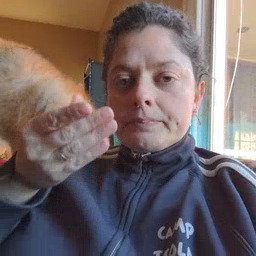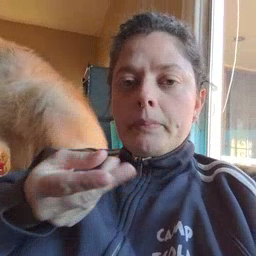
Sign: puppy